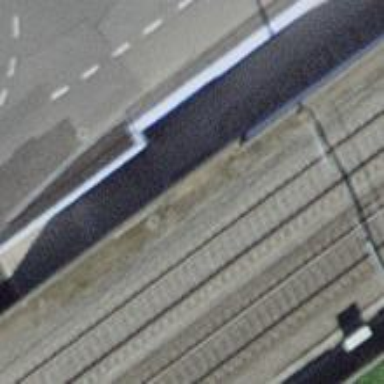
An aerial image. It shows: Road with steps.